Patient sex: M
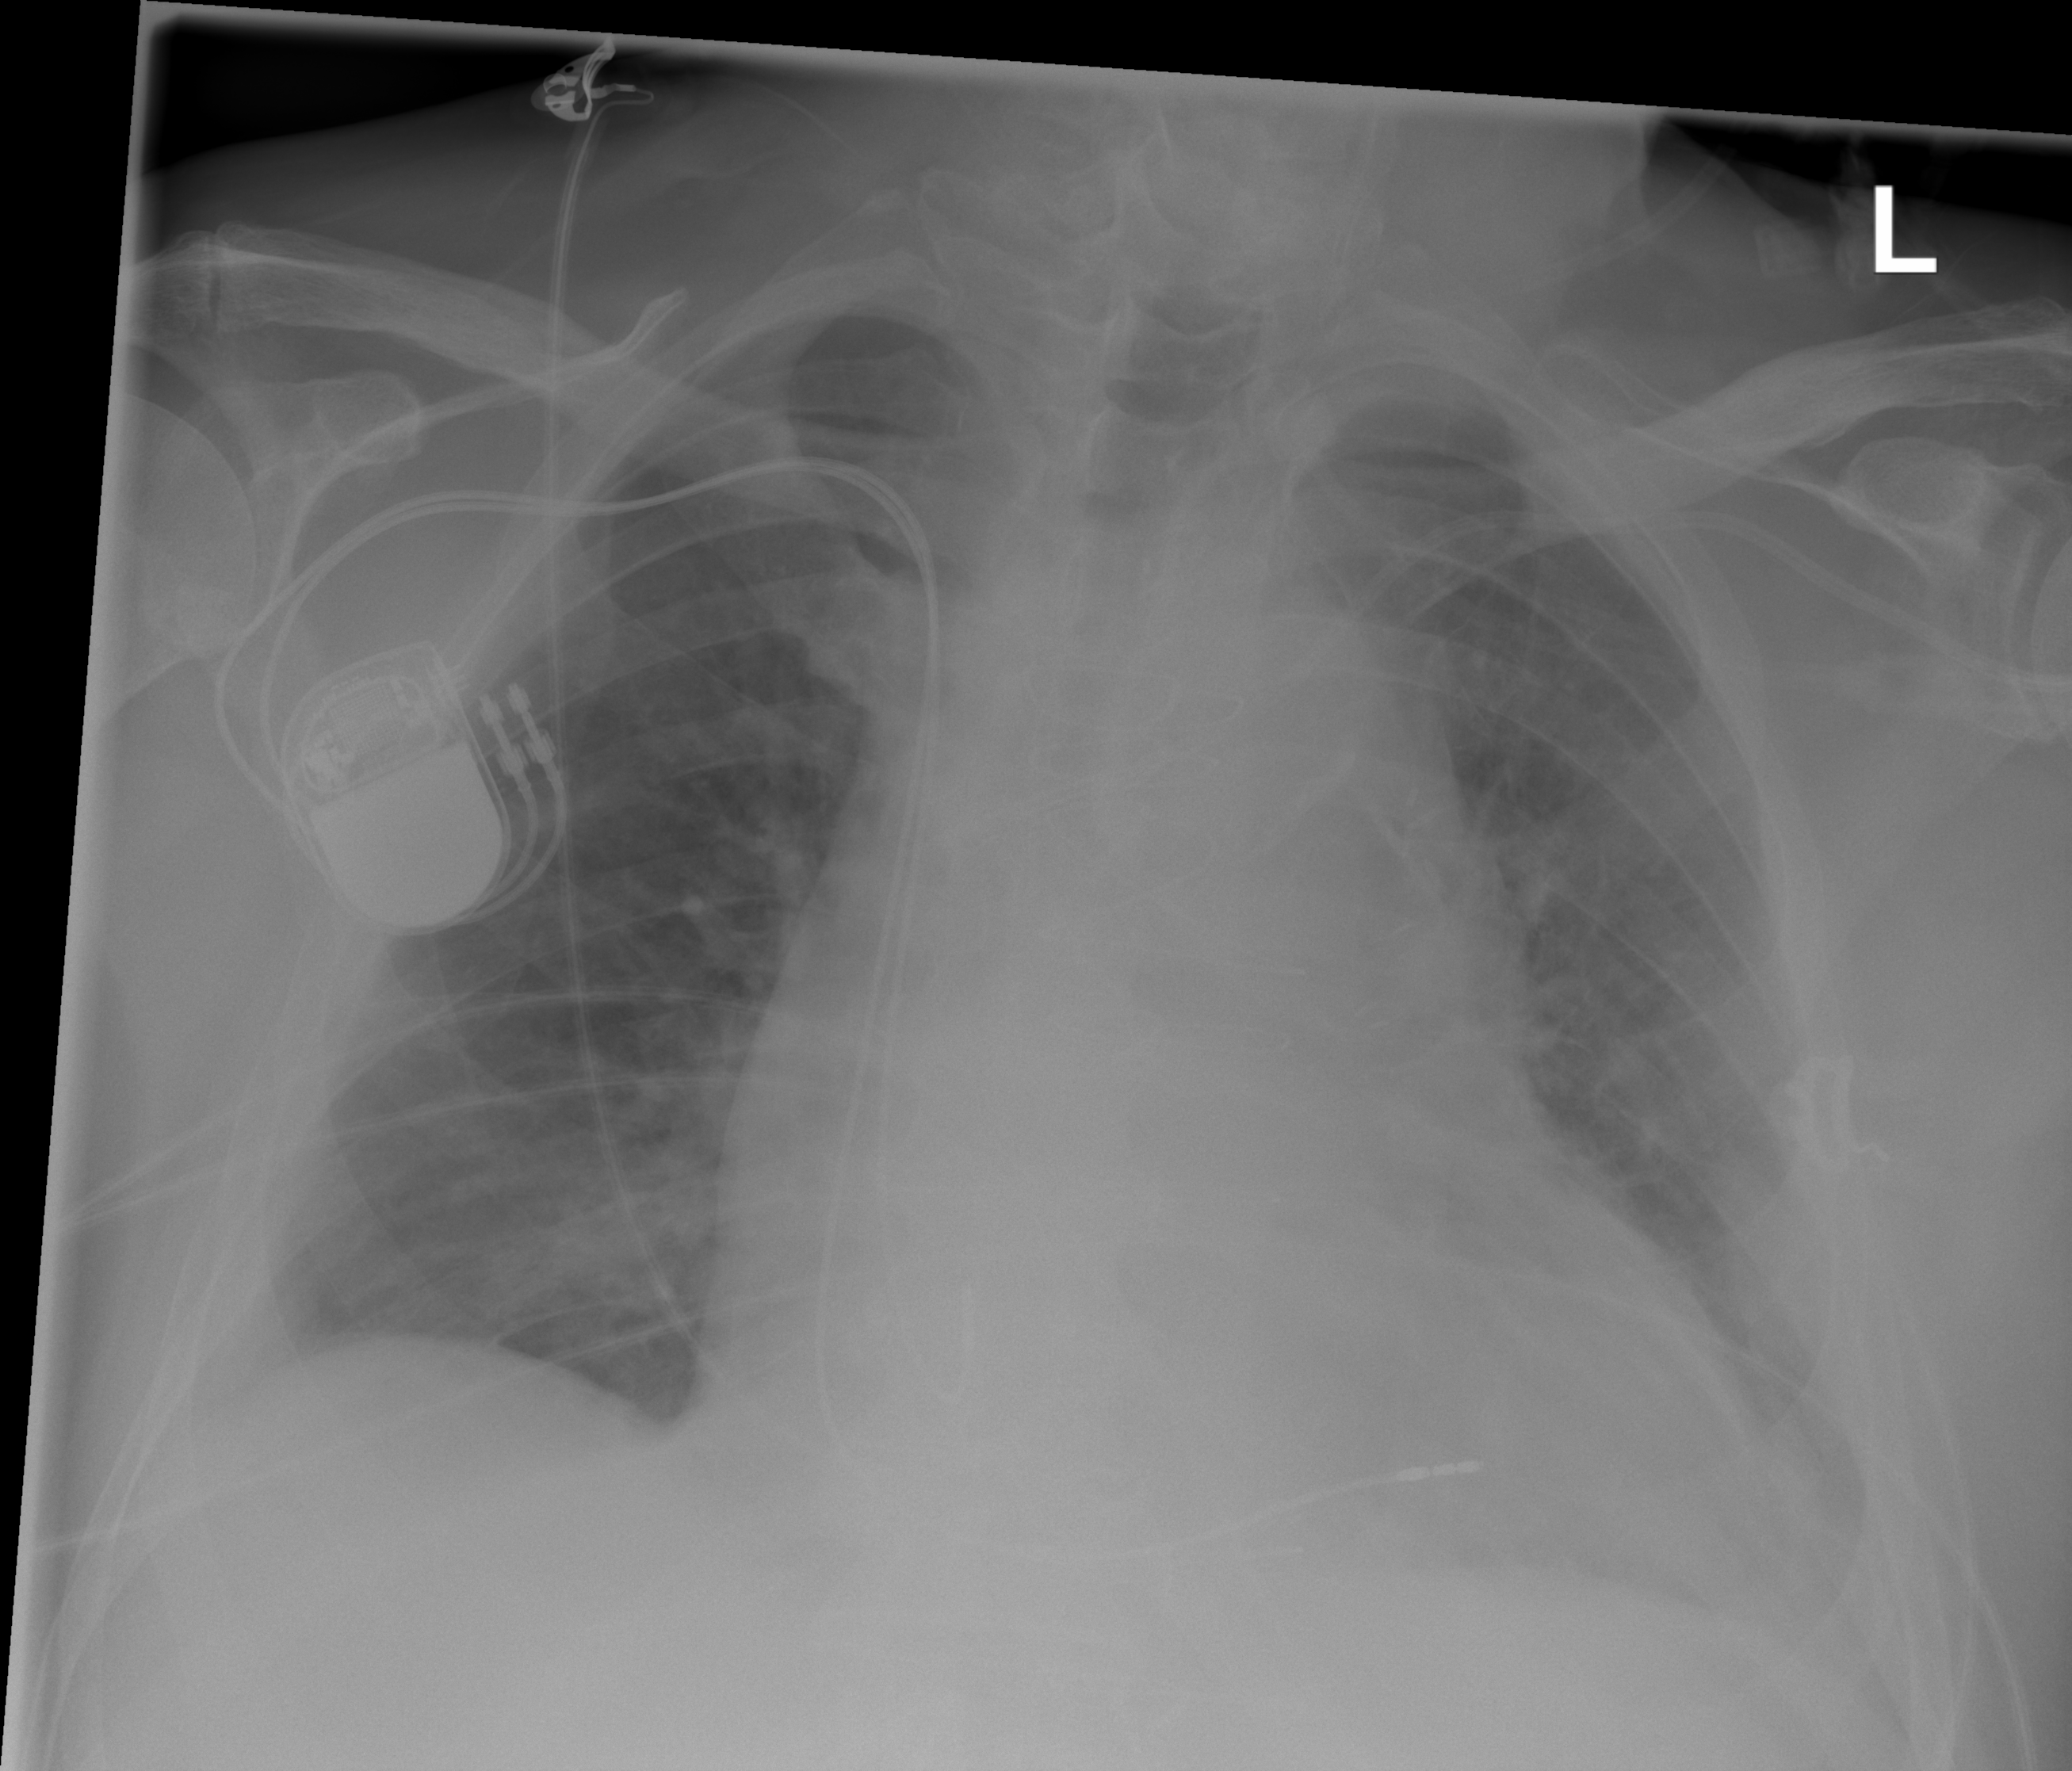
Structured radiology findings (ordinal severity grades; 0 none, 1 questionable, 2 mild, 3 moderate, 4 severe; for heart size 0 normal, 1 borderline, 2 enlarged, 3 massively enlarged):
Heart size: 3
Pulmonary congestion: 0
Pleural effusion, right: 0
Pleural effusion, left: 0
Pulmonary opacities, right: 2
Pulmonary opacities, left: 0
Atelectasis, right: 0
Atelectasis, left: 2